Question: I am trying to submit an update to the iOS app store. I am going from a Buzztouch app to a Sprite Kit app. I am able to archive the Xcode project and submit it. The app gets to the status of Upload Received but than about a minute later, it changes to Invalid Binary and I get an email saying:
> Invalid Signature - Make sure you have signed your application with a distribution certificate, not an ad hoc certificate or a development certificate. Verify that the code signing settings in Xcode are correct at the target level (which override any values at the project level). Additionally, make sure the bundle you are uploading was built using a Release target in Xcode, not a Simulator target. If you are certain your code signing settings are correct, choose "Clean All" in Xcode, delete the "build" directory in the Finder, and rebuild your release target.Once these issues have been corrected, go to the Version Details page and click "Ready to Upload Binary." Continue through the submission process until the app status is "Waiting for Upload." You can then deliver the corrected binary.
I have cleaned out the build directory, rebuilt my release target, and made new provisioning profiles multiple times. All of the Code Signing Identities are set to iOS Developer. Code signing and the provisioning profiles have always been a little bit confusing to me, I could have made some obvious mistakes.
I have tried submitting over 50 times! I find this very frustrating because I have emailed Apple and they got back to me but it was just a link to the dev center with code signing information. I have also spent lots of time searching the Internet to find a solution to this and there hasn't been a good solution that actually works for this problem.
The only thing I can think of is either because I am changing from a <URL> app or it is Sprite Kit.
Here is a screenshot of my code signing:

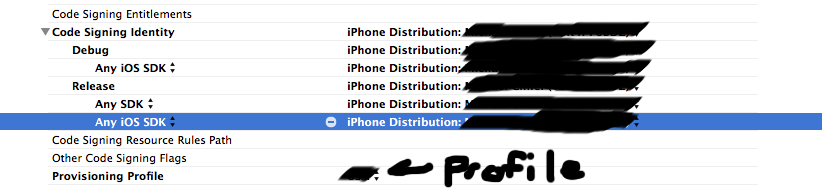
Answer: This is what I did when I encountered a similar problem with the Mac App Store:
1. Re-generate the app's Distribution and Development certificates (from the Apple Developer's Certificates site).
2. Download both certificates and drag them to Xcode's icon (not sure whether it had any impact, but after so many submission failures, I was pretty superstitious).
3. Re-fresh the certificates and identities from Xcode. Open Xcode's Preferences. Go to Accounts tab. Clicked my account Clicked the refresh button.
4. Generate the archive.
5. Submit the app and clicked on "refresh signing identities" somewhere mid-way in wizard prompts.
As a reference, here is my built settings related to signing. That one worked the last time I submitted the app (which has been in the "waiting for review" state for the past two days now, so I guess it passed all of their automated tests).